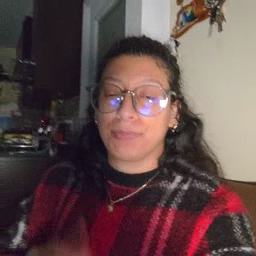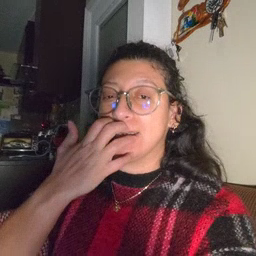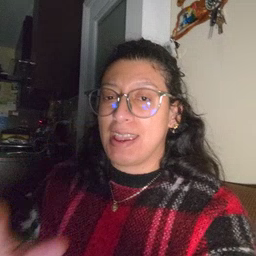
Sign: hot